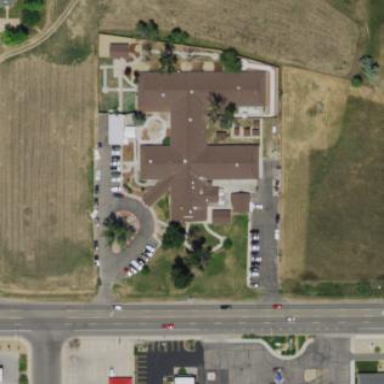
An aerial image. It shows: Building.